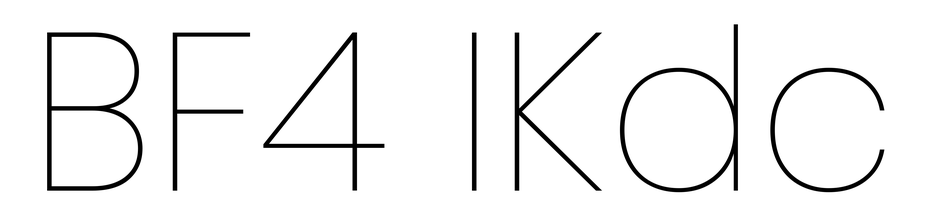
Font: Poppins-Thin